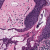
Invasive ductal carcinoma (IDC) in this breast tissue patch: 0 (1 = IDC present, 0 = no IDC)